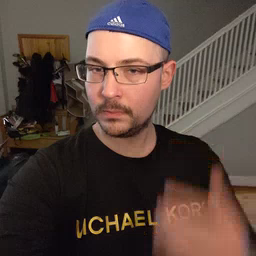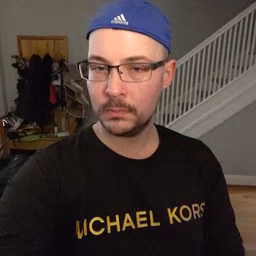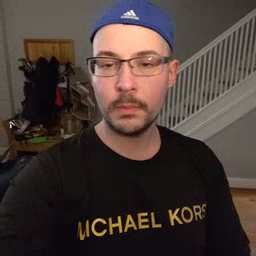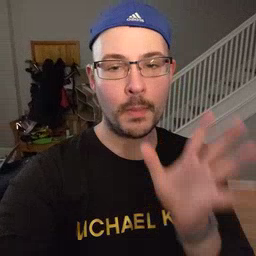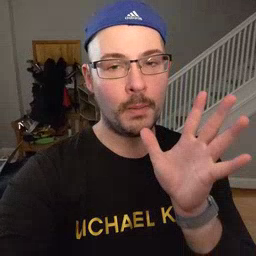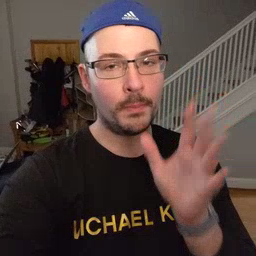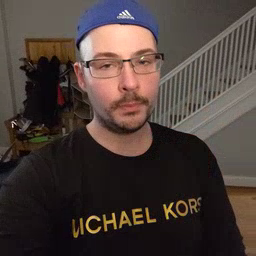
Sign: mom